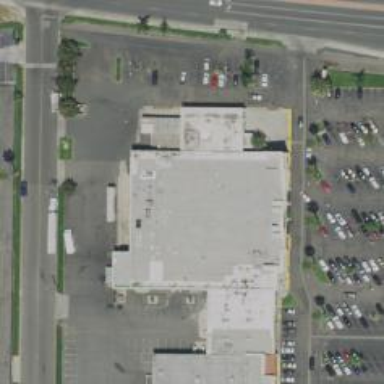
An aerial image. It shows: Supermarket.